Field crop: maize
Growth stage: 2
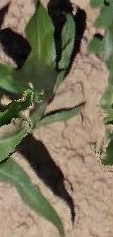
Species: maize